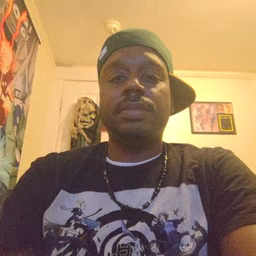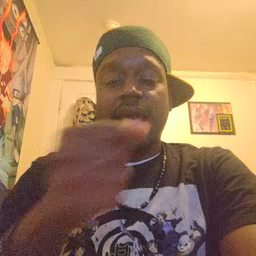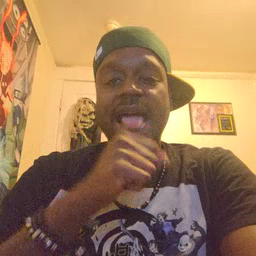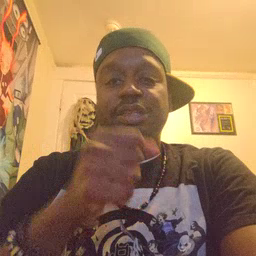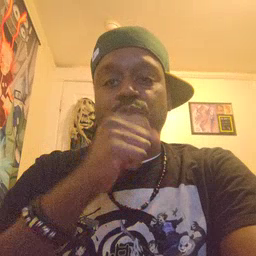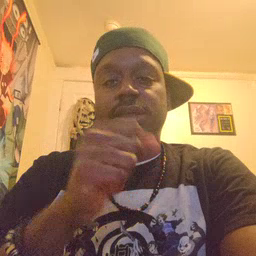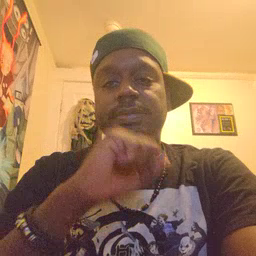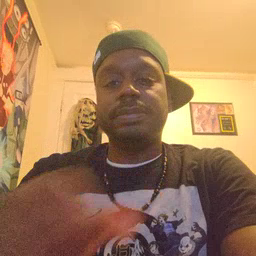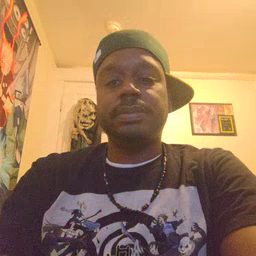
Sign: icecream